Question: I have created a 'Dialog' with a custom layout that allows me to display a 'ListView' with custom objects inside of the dialog. I also added a 'Toolbar' ('android.support.v7.widget.Toolbar') to the 'Dialog' to give it a little more substance. I am trying to figure out how to set the title for the 'Toolbar', but I have been having some issues. Usually I would do something like the following:
'''
myToolbar = (Toolbar) findViewById(R.id.my_toolbar);
setSupportActionBar(myToolbar);
'''
However, I cannot use this in the class that I have created to build the 'Dialog' because 'setSupportActionBar' is an 'ActionBarActivity' method. I have also tried to use 'setTitle' to specify the title text, to no avail.
So, what is the best way to set the 'Toolbar' title without using any of the 'ActionBarActivity' methods? My code is shown below:
'Dialog'
'''
<?xml version="1.0" encoding="utf-8"?>
<LinearLayout xmlns:android="http://schemas.android.com/apk/res/android"
android:layout_width="fill_parent"
android:layout_height="fill_parent"
android:orientation="vertical">
<android.support.v7.widget.Toolbar
xmlns:app="http://schemas.android.com/apk/res-auto"
android:id="@+id/dialog_toolbar"
android:layout_height="52dp"
android:layout_width="match_parent"
android:minHeight="?attr/actionBarSize"
android:background="?attr/colorPrimary" />
<ListView
android:id="@+id/group_listview"
android:layout_width="fill_parent"
android:layout_height="fill_parent"
android:paddingTop="5dp"
android:cacheColorHint="@android:color/transparent"
android:choiceMode="multipleChoice"
android:layout_weight="1"
android:isScrollContainer="false"
android:divider="@color/grey_300"
android:dividerHeight="1dip"
android:fadingEdge="none">
</ListView>
<LinearLayout
android:id="@+id/btnHolderLL"
android:layout_width="match_parent"
android:layout_height="wrap_content"
android:orientation="horizontal" >
<Button
android:id="@+id/dialog_ok_button"
android:layout_width="0dp"
android:layout_height="wrap_content"
android:layout_weight="1"
android:paddingRight="1dp"
android:paddingLeft="1dp"
android:textSize="17dp"
android:textColor="#FFFFFF"
android:textAllCaps="false"
android:background="@drawable/button_selector"
android:text="Ok"
android:clickable="true"/>
</LinearLayout>
</LinearLayout>
'''
'Dialog'
'''
public class ListGroup
{
public static Dialog CreateGroupDialog(Context context, ArrayList<ListObject> arrayList)
{
final Dialog dialog = new Dialog(context, R.style.dialogTheme);
dialog.setContentView(R.layout.group_dialog);
Button dialogButton = (Button)dialog.findViewById(R.id.dialog_ok_button);
dialogButton.setOnClickListener(new View.OnClickListener()
{
@Override
public void onClick(View v)
{
dialog.dismiss();
}
});
LayoutInflater li = LayoutInflater.from(context);
View view = li.inflate(R.layout.group_dialog, null);
Toolbar toolbar = (Toolbar) view.findViewById(R.id.dialog_toolbar);
// The following line has no effect...
toolbar.setTitle("List Group");
dialog.setCancelable(false);
ListView listView = (ListView) dialog.findViewById(R.id.group_listview);
CustomAdapter customAdapter = new CustomAdapter(context, R.layout.list_object, arrayList);
listView.setAdapter(customAdapter);
return dialog;
}
}
'''
As an example, I would then create a 'Dialog' like so:
'''
ArrayList arrayList = new ArrayList<ListObject>();
ListObject listObject1 = new ListObject("Item #1", new String[]{""}, "", "", "", "blank",
"blank", "blank", "blank", "blank", "blank", "", 1, false, 0, 0, false, false, null, null);
ListObject listObject2 = new ListObject("Item #2", new String[]{""}, "", "", "", "blank",
"blank", "blank", "blank", "blank", "blank", "", 1, false, 0, 0, false, false, null, null);
ListObject listObject3 = new ListObject("Item #3", new String[]{""}, "", "", "", "blank",
"blank", "blank", "blank", "blank", "blank", "", 1, false, 0, 0, false, false, null, null);
arrayList.add(listObject1);
arrayList.add(listObject2);
arrayList.add(listObject3);
Dialog groupDialog = ListGroup.CreateGroupDialog(MainActivity.this, null, arrayList);
groupDialog.show();
'''
This creates the 'Dialog' shown below; as you can see, there is no title...

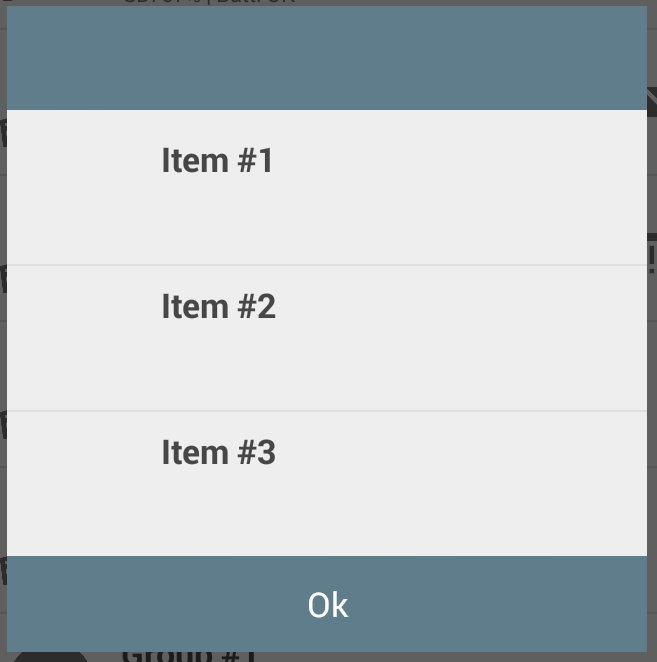
Answer: When you use
'''
LayoutInflater li = LayoutInflater.from(context);
View view = li.inflate(R.layout.group_dialog, null);
Toolbar toolbar = (Toolbar) view.findViewById(R.id.dialog_toolbar);
'''
You are inflating a new layout and referencing a new 'Toolbar', rather than using the one your dialog uses (which you inflated in 'dialog.setContentView(R.layout.group_dialog);'). Similarly to how you got a reference to the 'Button' in your dialog, you should retrieve the Toolbar by using:
'''
Toolbar toolbar = (Toolbar) dialog.findViewById(R.id.dialog_toolbar);
'''